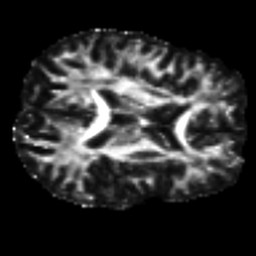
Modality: FA
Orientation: axial
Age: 39
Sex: male
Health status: healthy
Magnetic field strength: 3 T
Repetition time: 8.4 s
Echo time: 0.0926 s